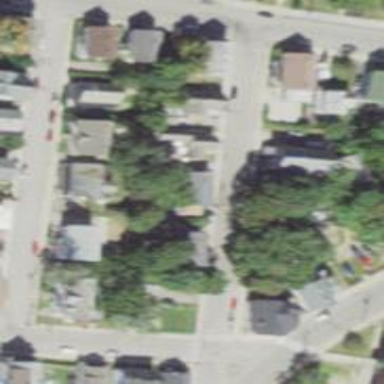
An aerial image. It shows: Residential driveway designated as service road.